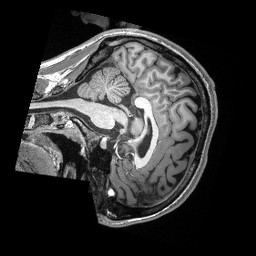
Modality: T1w
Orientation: sagittal
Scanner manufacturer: siemens
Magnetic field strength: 3 T
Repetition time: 2.3 s
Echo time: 0.00308 s